Interaction volume radius: 5 \u00c5
Interaction volume height: 10 \u00c5
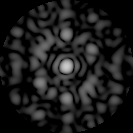
Disorder parameter: 0.7436